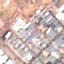
Label: Industrial